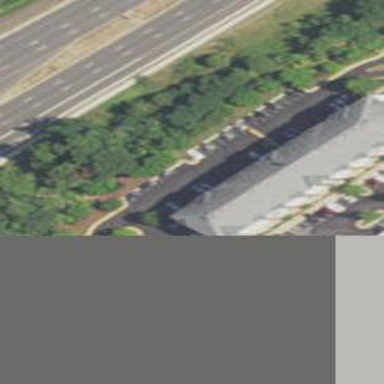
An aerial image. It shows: Street side parking area.